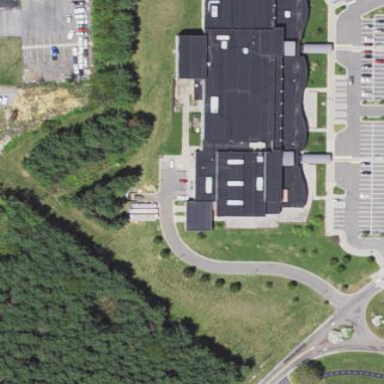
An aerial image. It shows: Community centre building.